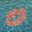
Label: 0